Question: Trying to take position of the top (window top x=0 and y=0) visible part of the web page.
Please see this image

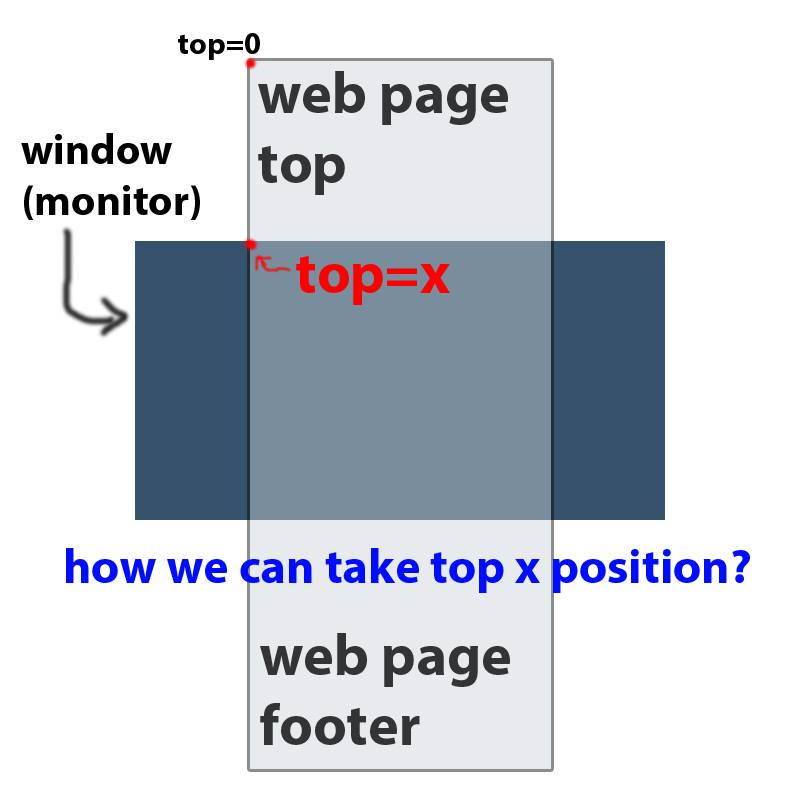
Answer: You need:
'''
$(window).scrollTop();
'''
Using Javascript:
'''
document.documentElement.scrollTop || window.pageYOffset
'''
<URL>